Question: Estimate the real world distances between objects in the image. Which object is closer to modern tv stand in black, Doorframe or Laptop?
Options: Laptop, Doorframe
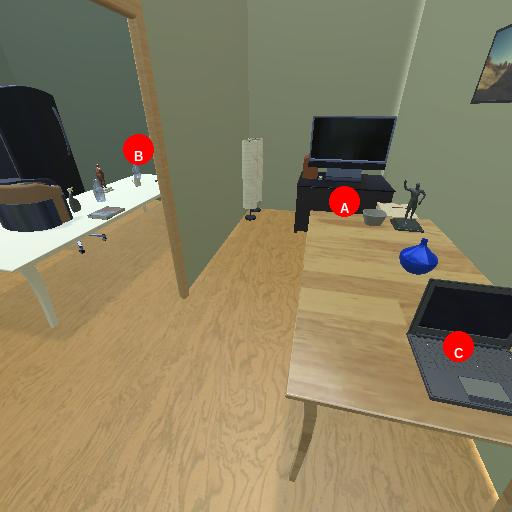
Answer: Laptop